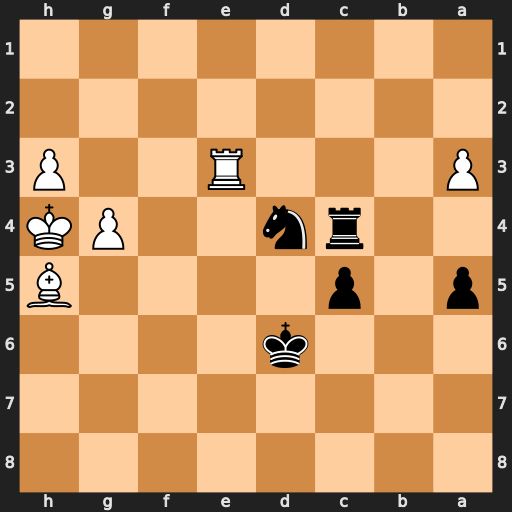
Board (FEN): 8/8/3k4/p1p4B/2rn2PK/P3R2P/8/8
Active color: b
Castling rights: -
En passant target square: -
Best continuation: Nf5+ Kg5 Nxe3